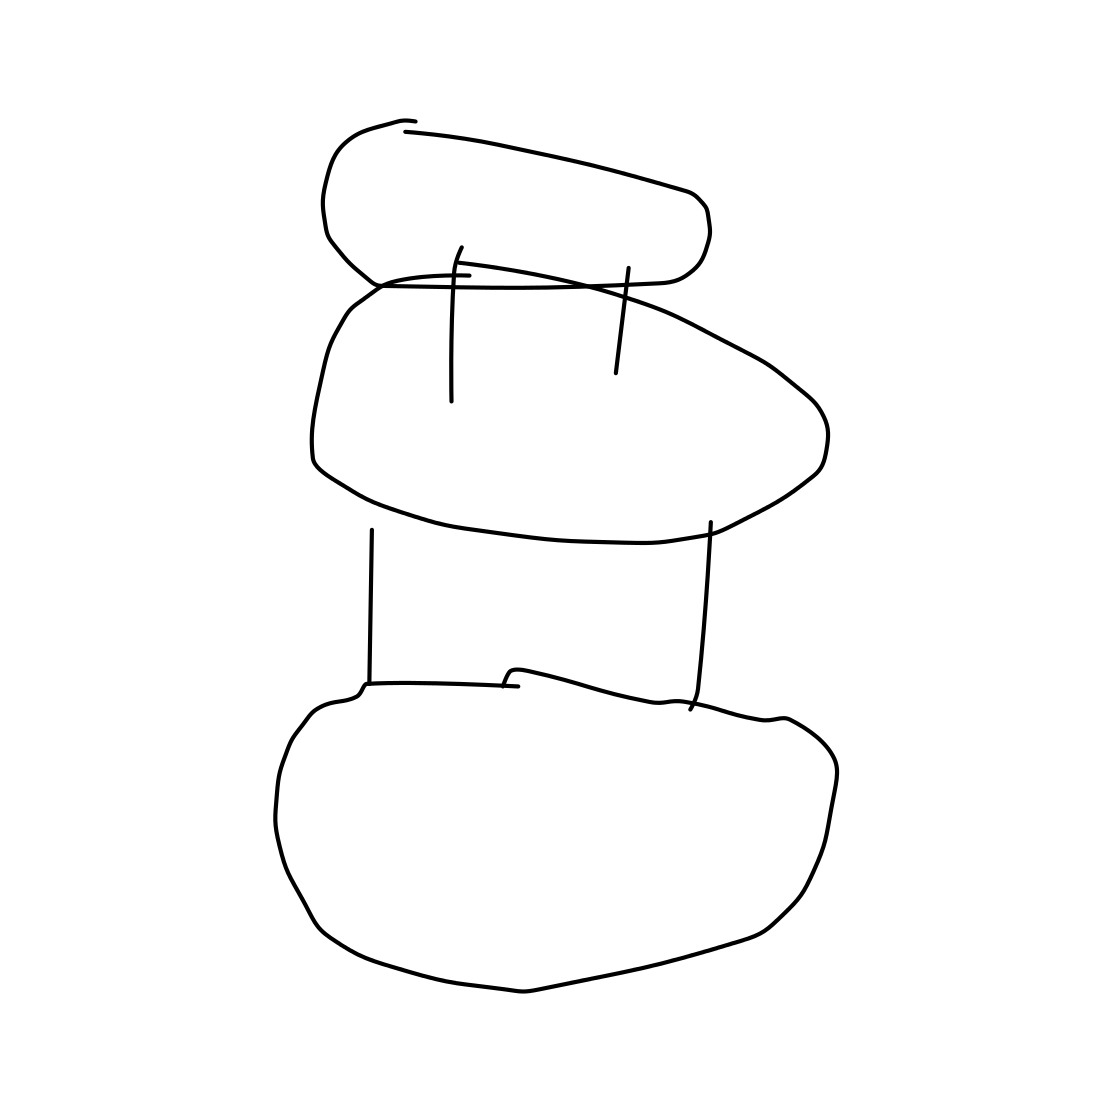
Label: cake